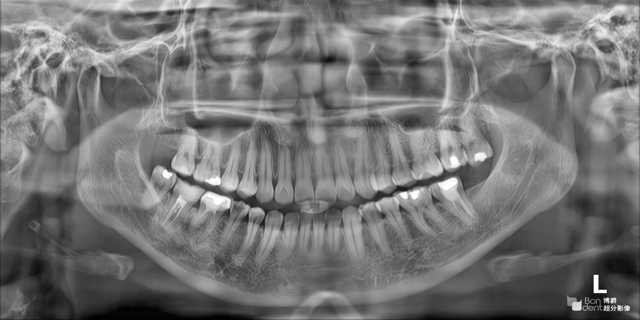
adult